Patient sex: M
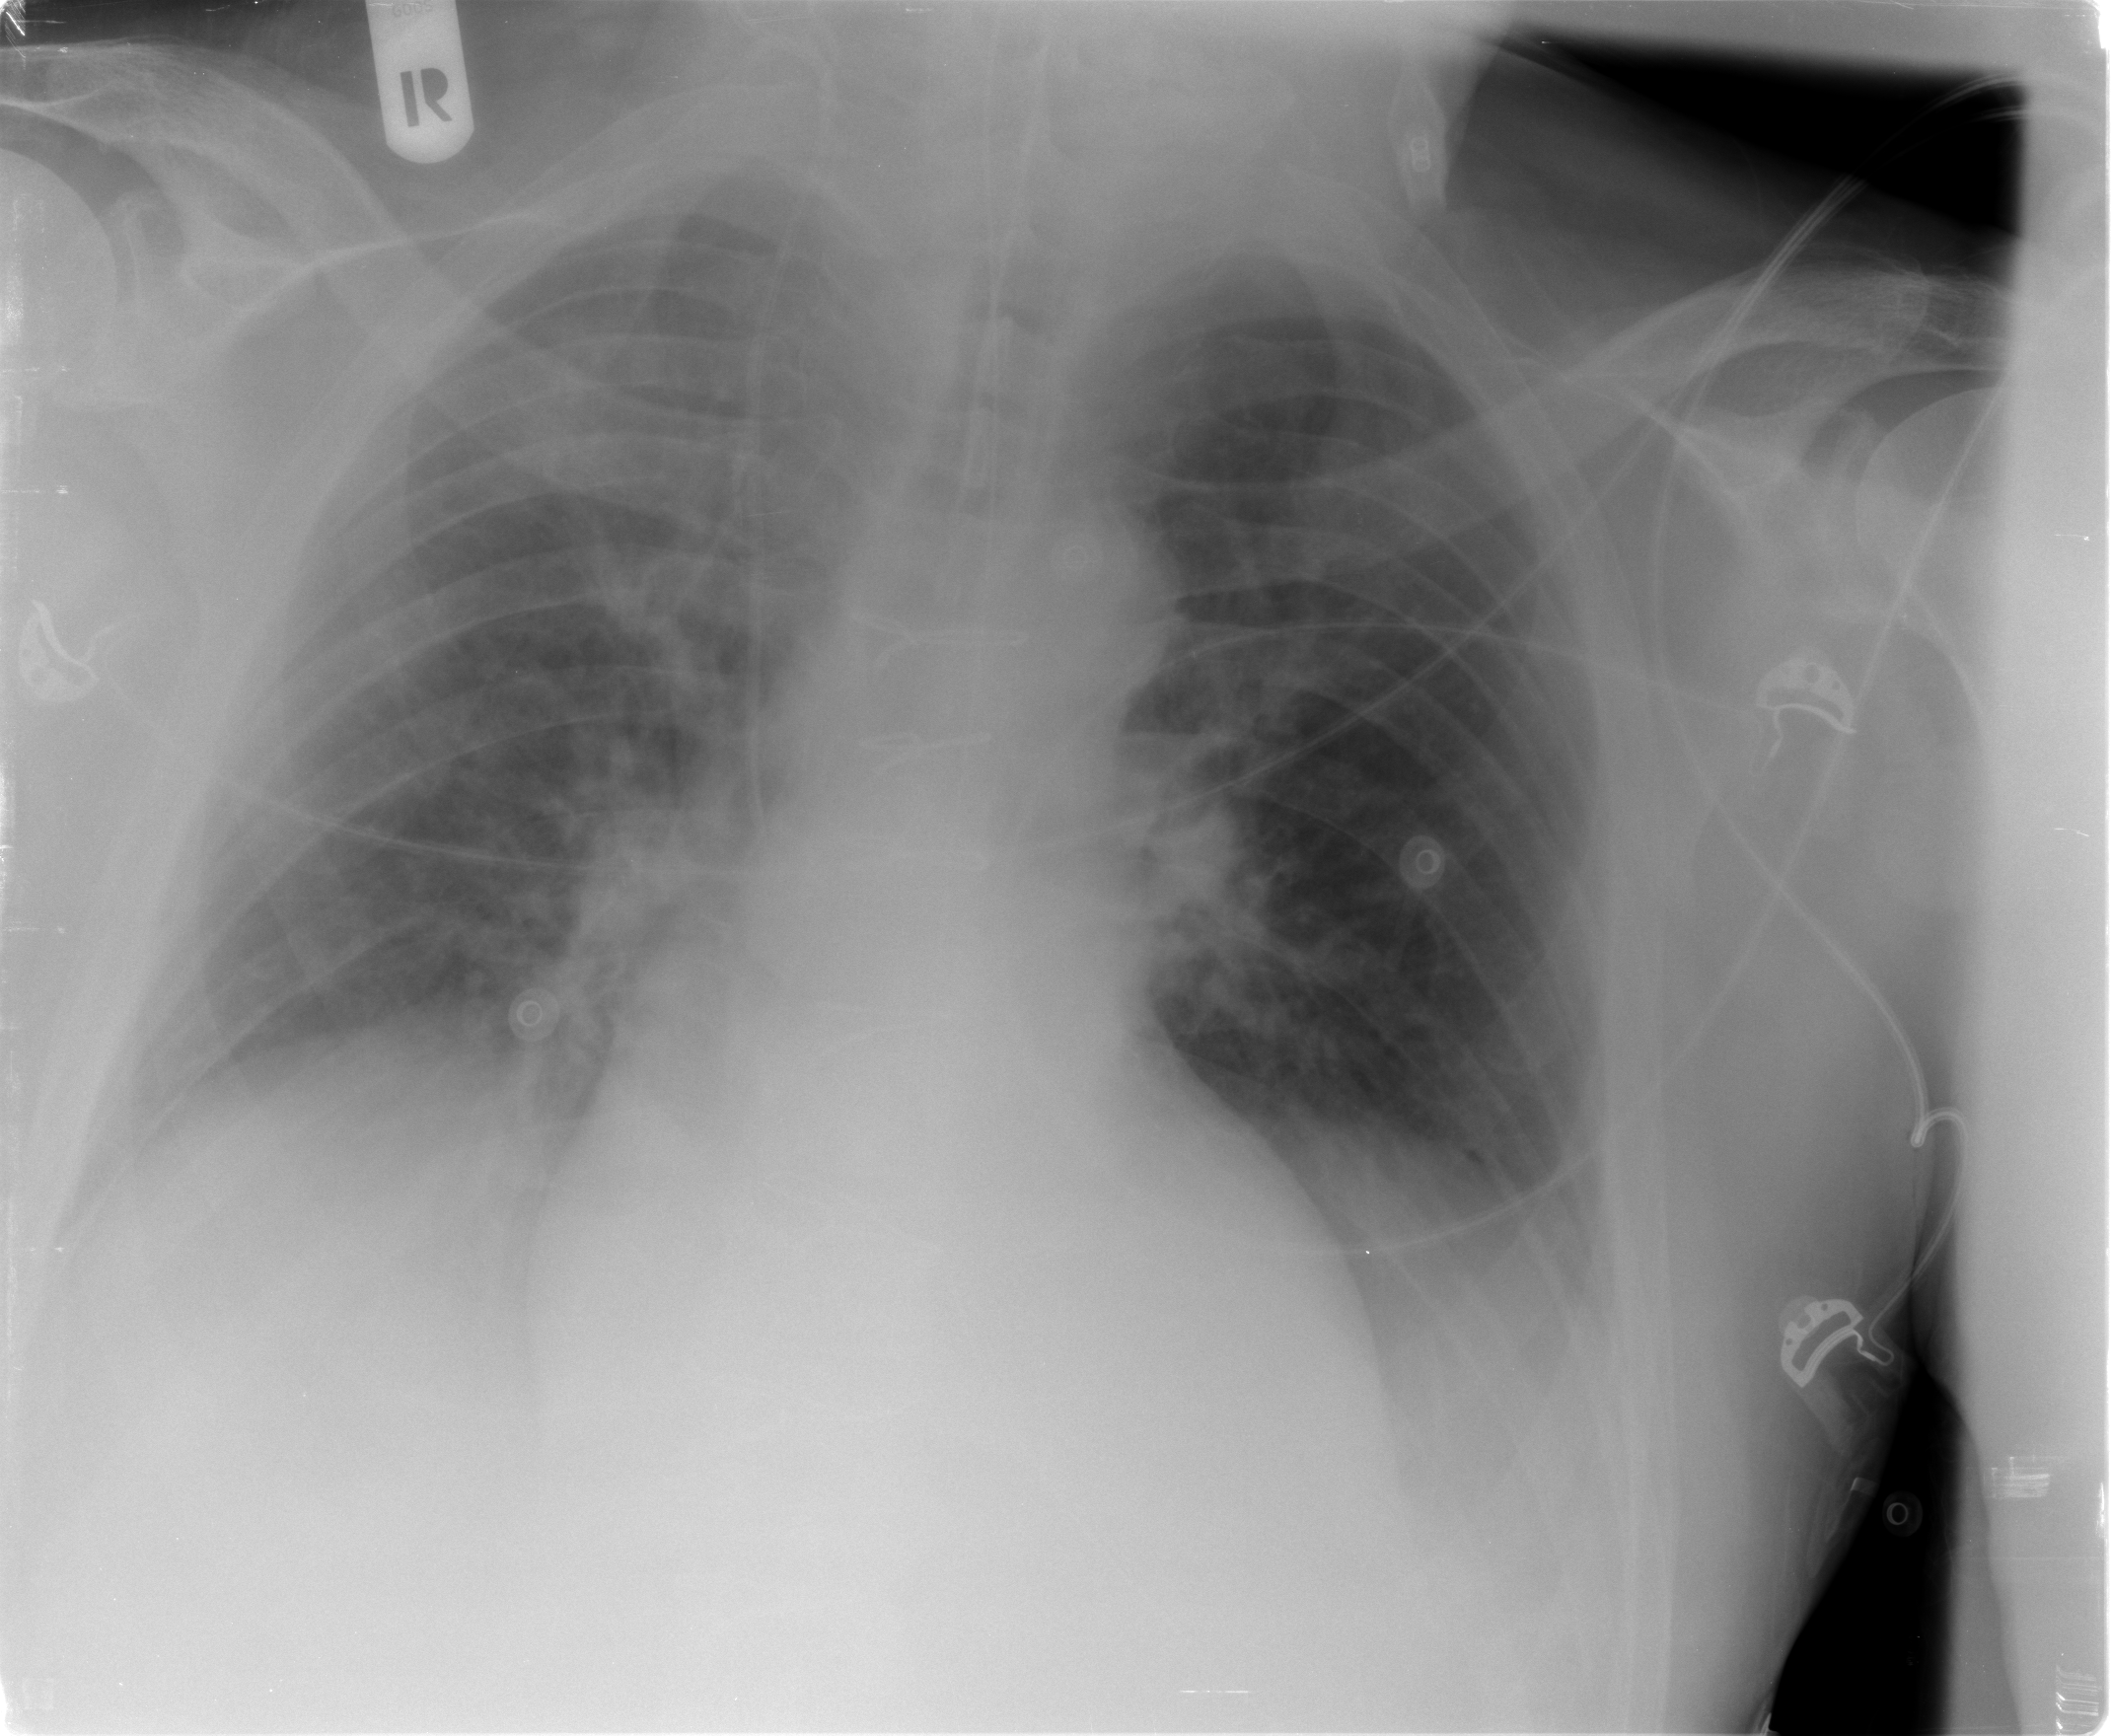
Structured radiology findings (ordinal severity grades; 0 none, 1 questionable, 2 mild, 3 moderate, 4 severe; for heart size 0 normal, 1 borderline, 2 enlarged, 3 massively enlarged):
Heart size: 0
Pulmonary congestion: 0
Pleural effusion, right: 0
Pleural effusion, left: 1
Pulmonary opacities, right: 0
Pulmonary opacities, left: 0
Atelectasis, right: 0
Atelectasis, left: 0